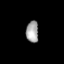
Tissue: lung
Cell type: Epithelial cells
Senescence score: 0.2077
Nuclear area (px): 261
Mean DAPI intensity: 163.23